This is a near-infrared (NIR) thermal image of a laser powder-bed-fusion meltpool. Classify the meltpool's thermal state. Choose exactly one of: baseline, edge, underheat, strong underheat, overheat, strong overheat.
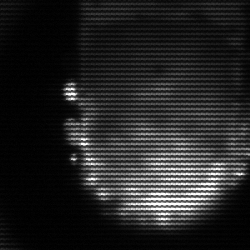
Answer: baseline